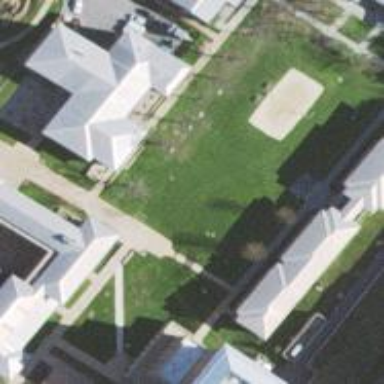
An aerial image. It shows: College building.